Question: I'm trying to order by a number which recycles when it reaches 999. The number range runs 1 - 999 and it should always run in ascending order. Currently my SQL ('ORDER BY BoxID ASC, Seqno ASC') is generating the following result:

The box number will always increment by 1 every 9 sequence numbers. so in the example shown in the box 35897 the range should run 999, 1, 2, 3, 4, 5, 6, 7, 8
There are no time stamps which can be used to find the order as the sequential numbers are inserted into the database in a random order.
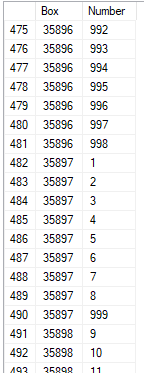
Answer: The problem only occurs when there is both 1 and 999 in a box's sequence numbers. There are never more than nine rows per box in the table. So detect the case and add 1000 to the low numbers.
'''
select *
from mytable
order by
box,
case when min(number) over (partition by box) = 1
and max(number) over (partition by box) = 999
and number < 500
then number + 1000
else number
end;
'''
Demo: <URL>